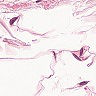
Metastatic tissue present: no